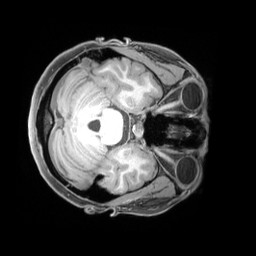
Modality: T1w
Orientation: axial
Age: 23
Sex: female
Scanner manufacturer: siemens
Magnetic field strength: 3 T
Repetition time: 1.97 s
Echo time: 0.00206 s